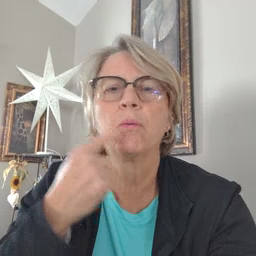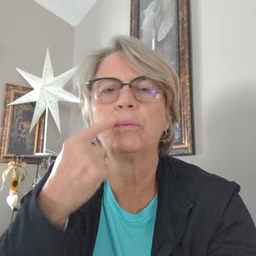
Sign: mouth